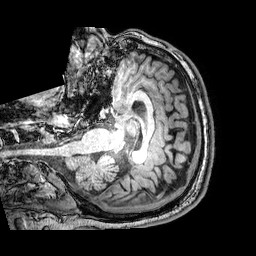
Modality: T1w
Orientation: axial
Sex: male
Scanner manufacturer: philips
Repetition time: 0.008225 s
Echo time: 0.0038 s